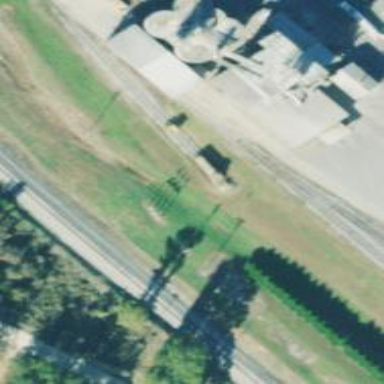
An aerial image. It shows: Spur railway track used for agricultural freight transport.